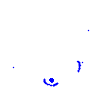
Particle: electron